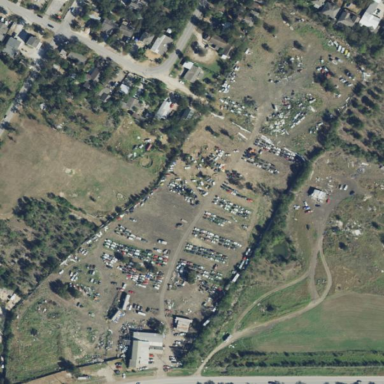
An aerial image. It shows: Scrap yard located in industrial area.